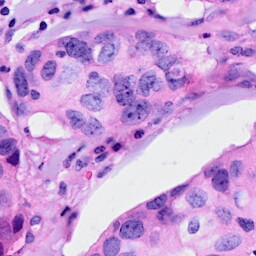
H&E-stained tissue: Breast